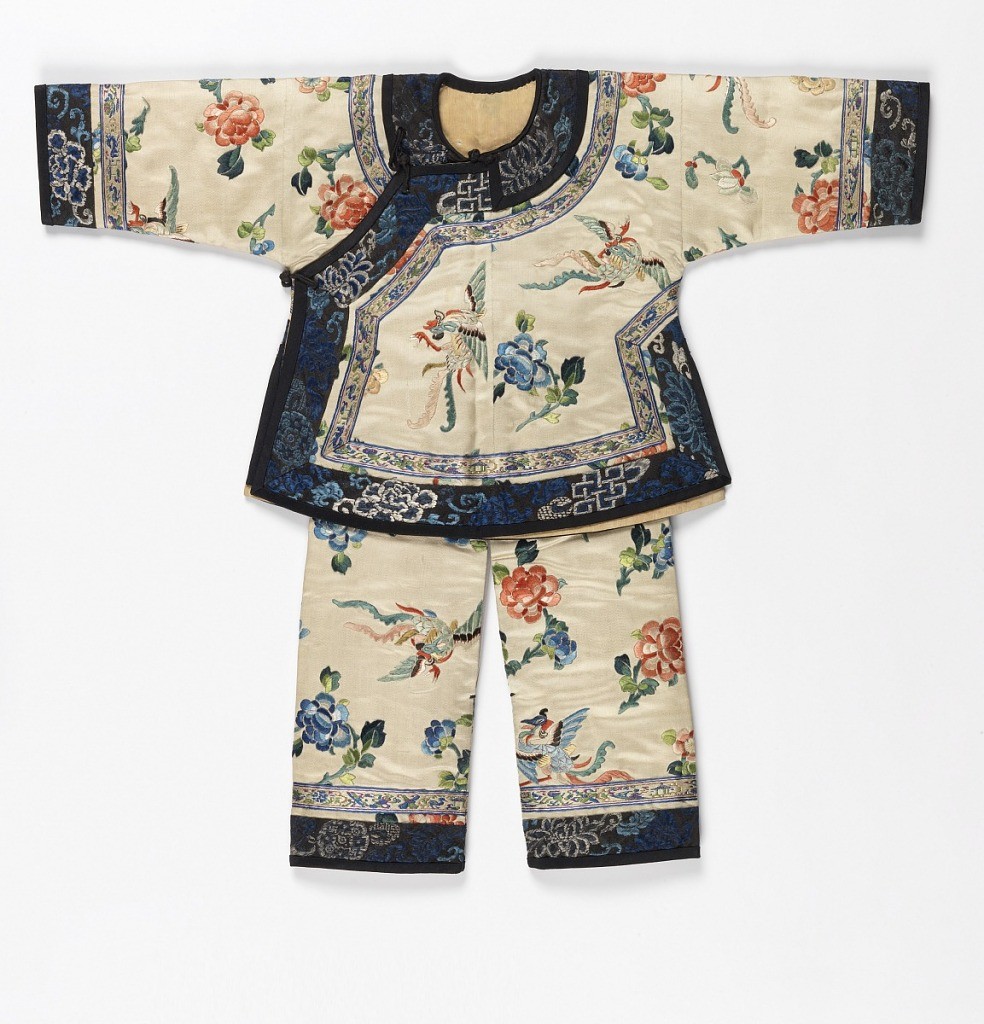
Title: Trousers
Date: late 19th century
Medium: silk Technique: embroidered on satin weave
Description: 1940-93-63-a: Coat with long sleeves and rounded neckline closin...;     1940-93-63-b: Straight trousers as part of suit. Lined with pink...